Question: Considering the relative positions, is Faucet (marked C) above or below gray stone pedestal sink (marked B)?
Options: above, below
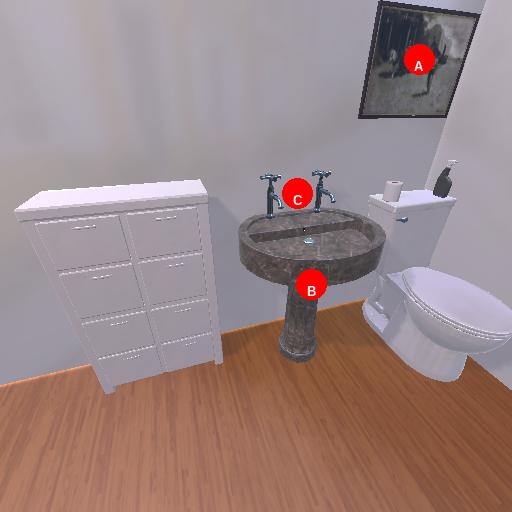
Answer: above